Question:
[self.managedObjectContext deletedObjects:lastPoint];
This line shows me an error
No visible @interface for 'NSManagedObjectContext' declares the selector 'deletedObjects'.
Here is my code
can any one solve this?
Appdelegate.h
'''
#import <UIKit/UIKit.h>
#import <CoreData/CoreData.h>
@interface AppDelegate : UIResponder <UIApplicationDelegate>
@property (strong, nonatomic) UIWindow *window;
@property (readonly, strong, nonatomic) NSManagedObjectContext *managedObjectContext;
@property (readonly, strong, nonatomic) NSManagedObjectModel *managedObjectModel;
@property (readonly, strong, nonatomic) NSPersistentStoreCoordinator *persistentStoreCoordinator;
- (void)saveContext;
- (NSURL *)applicationDocumentsDirectory;
@end
'''
Appdelegate.m
'''
- (BOOL)application:(UIApplication *)application didFinishLaunchingWithOptions:(NSDictionary *)launchOptions {
/* crete the fetch request first*/
NSFetchRequest *fetchRequest = [[NSFetchRequest alloc]initWithEntityName:@"Rectangle"];
NSError *requestError = nil;
/*And execute the fetch request on the context*/
NSArray *rectangle = [self.managedObjectContext executeFetchRequest:fetchRequest error:&requestError];
/*make sure we get the array*/
if ([rectangle count] > 0) {
/*delete the last person in the array*/
Rectangle *lastPoint = [rectangle lastObject];
[self.managedObjectContext deletedObjects:lastPoint];
if ([lastPoint isDeleted]) {
NSLog(@"Successfully deleted the last point...");
NSError *savingError = nil;
if ([self.managedObjectContext save:&savingError]) {
NSLog(@"successfully saved the context");
} else {
NSLog(@"Failed to save the context");
}
} else {
NSLog(@"Failed to delete the last point");
}
} else {
NSLog(@"Could not find any rectangle entities in the context.");
}
return YES;
}
'''
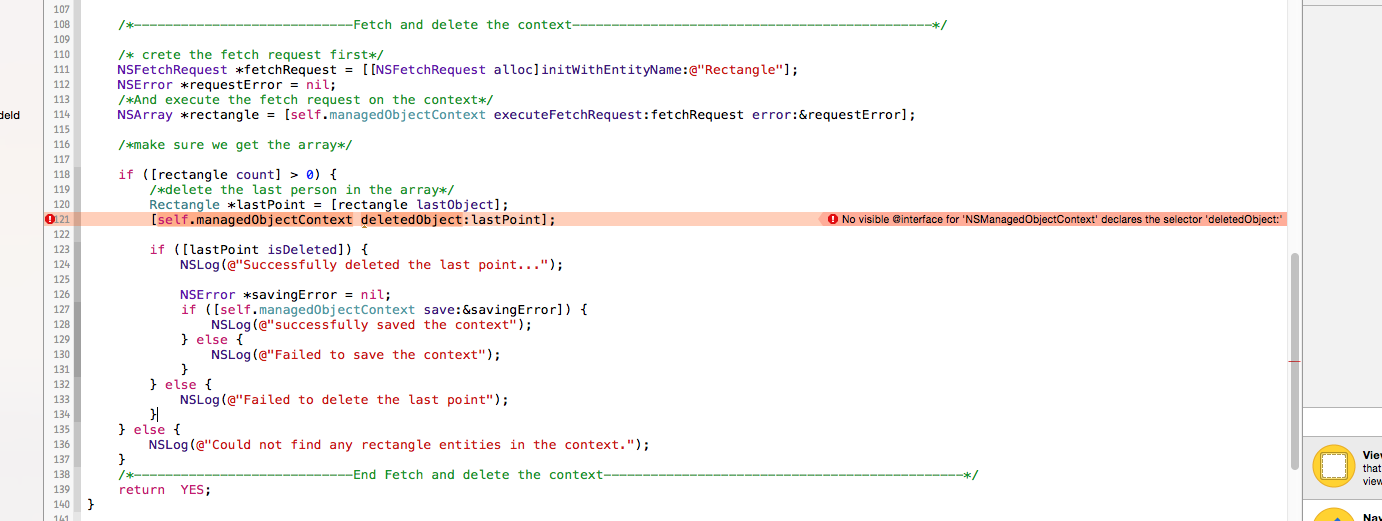
Answer: The error message
> No visible @interface for 'NSManagedObjectContext' declares the
selector 'deletedObjects'.
tells you that the class 'NSManagedObjectContext' doesn't implement the method 'deletedObjects'. You can check this in the <URL>.
You can use 'deleteObject:' to delete single objects. So change your code to:
'[self.managedObjectContext deleteObject:lastPoint];'